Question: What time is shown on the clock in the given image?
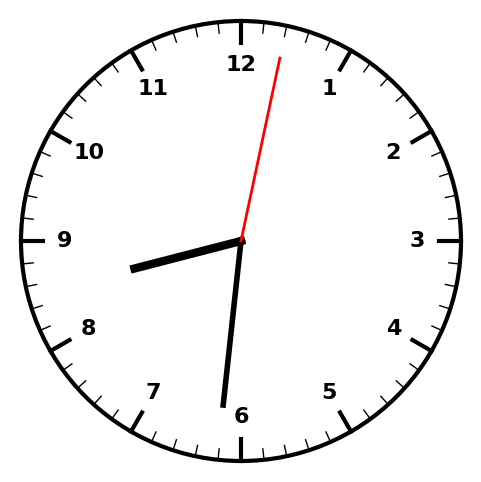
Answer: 08:31:02